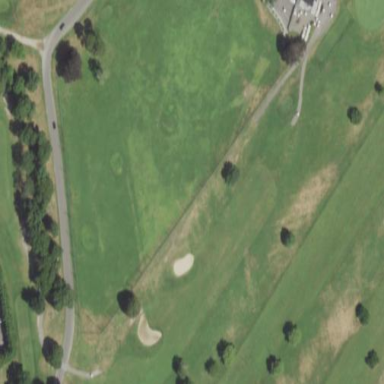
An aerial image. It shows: Driving range for golf on grass.